Question: I cannot figure out how to do deserved stuff while changing window size
For better explain I draw picture where you can see how my program behaves with small window (#1) and how when maximized (#2).

I would like to as if is possible (and how?) to make it behave like #3 when maximized - to add horizontal spacer that moves my wrappanel left and grid right
I have following code in xaml:
'''
<Grid x:Name="LayoutRoot">
<Grid.RowDefinitions>
<RowDefinition Height="auto" />
<RowDefinition Height="auto" />
<RowDefinition Height="*" />
</Grid.RowDefinitions>
<!-- In this example row 0 and 2 have no data -->
<WrapPanel Name="TopMenu" Width="auto" HorizontalAlignment="Center" Grid.Row="1">
<WrapPanel HorizontalAlignment="Center" Height="160" Margin="10,10,0,0">
content 1
</WrapPanel>
<Grid x:Name="InfoTable" MinWidth="600" Margin="20,20,20,0">
content 2
</Grid>
</WrapPanel>
</Grid>
'''
Thanks Blazek
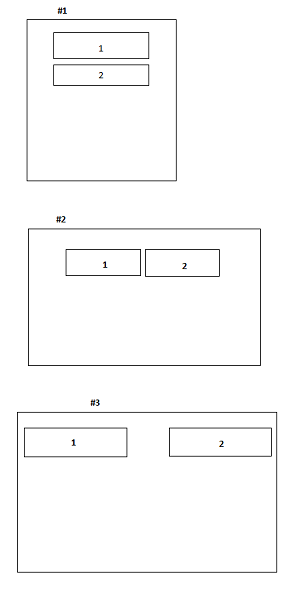
Answer: What you are looking for doesn't exist out of the box. You have to manually set a control to fill the width, otherwise, the wrappanel just lays out from left to right with everything justified left. But here's some code you can play around with that gets you going in the right direction.
'''
<Window x:Class="WpfApplication4.MainWindow"
xmlns="http://schemas.microsoft.com/winfx/2006/xaml/presentation"
xmlns:x="http://schemas.microsoft.com/winfx/2006/xaml"
xmlns:local="clr-namespace:WpfApplication4"
Title="MainWindow" Height="350" Width="525">
<Window.Resources>
<local:WidthConverter x:Key="WidthConverter" />
</Window.Resources>
<WrapPanel>
<Button Content="Button1" Width="150" Height="20" />
<TextBlock Width="{Binding Converter={StaticResource WidthConverter}, Path=ActualWidth, RelativeSource={RelativeSource AncestorType={x:Type Window}}}" Text=" "/>
<Button Content="Button2" Width="150" Height="20" />
</WrapPanel>
</Window>
'''
And the converter you need to fill the space looks like this:
'''
namespace WpfApplication4 {
public class WidthConverter : IValueConverter {
public object Convert(object value, Type targetType, object parameter, System.Globalization.CultureInfo culture) {
Console.WriteLine(value.GetType());
var w = (double)value;
return w - 350;
}
public object ConvertBack(object value, Type targetType, object parameter, System.Globalization.CultureInfo culture) {
throw new NotImplementedException();
}
}
}
'''
The important thing to note is that we have hardcoded the number (350) to be a value greater than the width's of all controls on the row. So 150 for each button and some more for the padding around the controls. It will get more difficult once there are other controls on the row, but you could add another converter to calculate their widths as well.